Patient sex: F
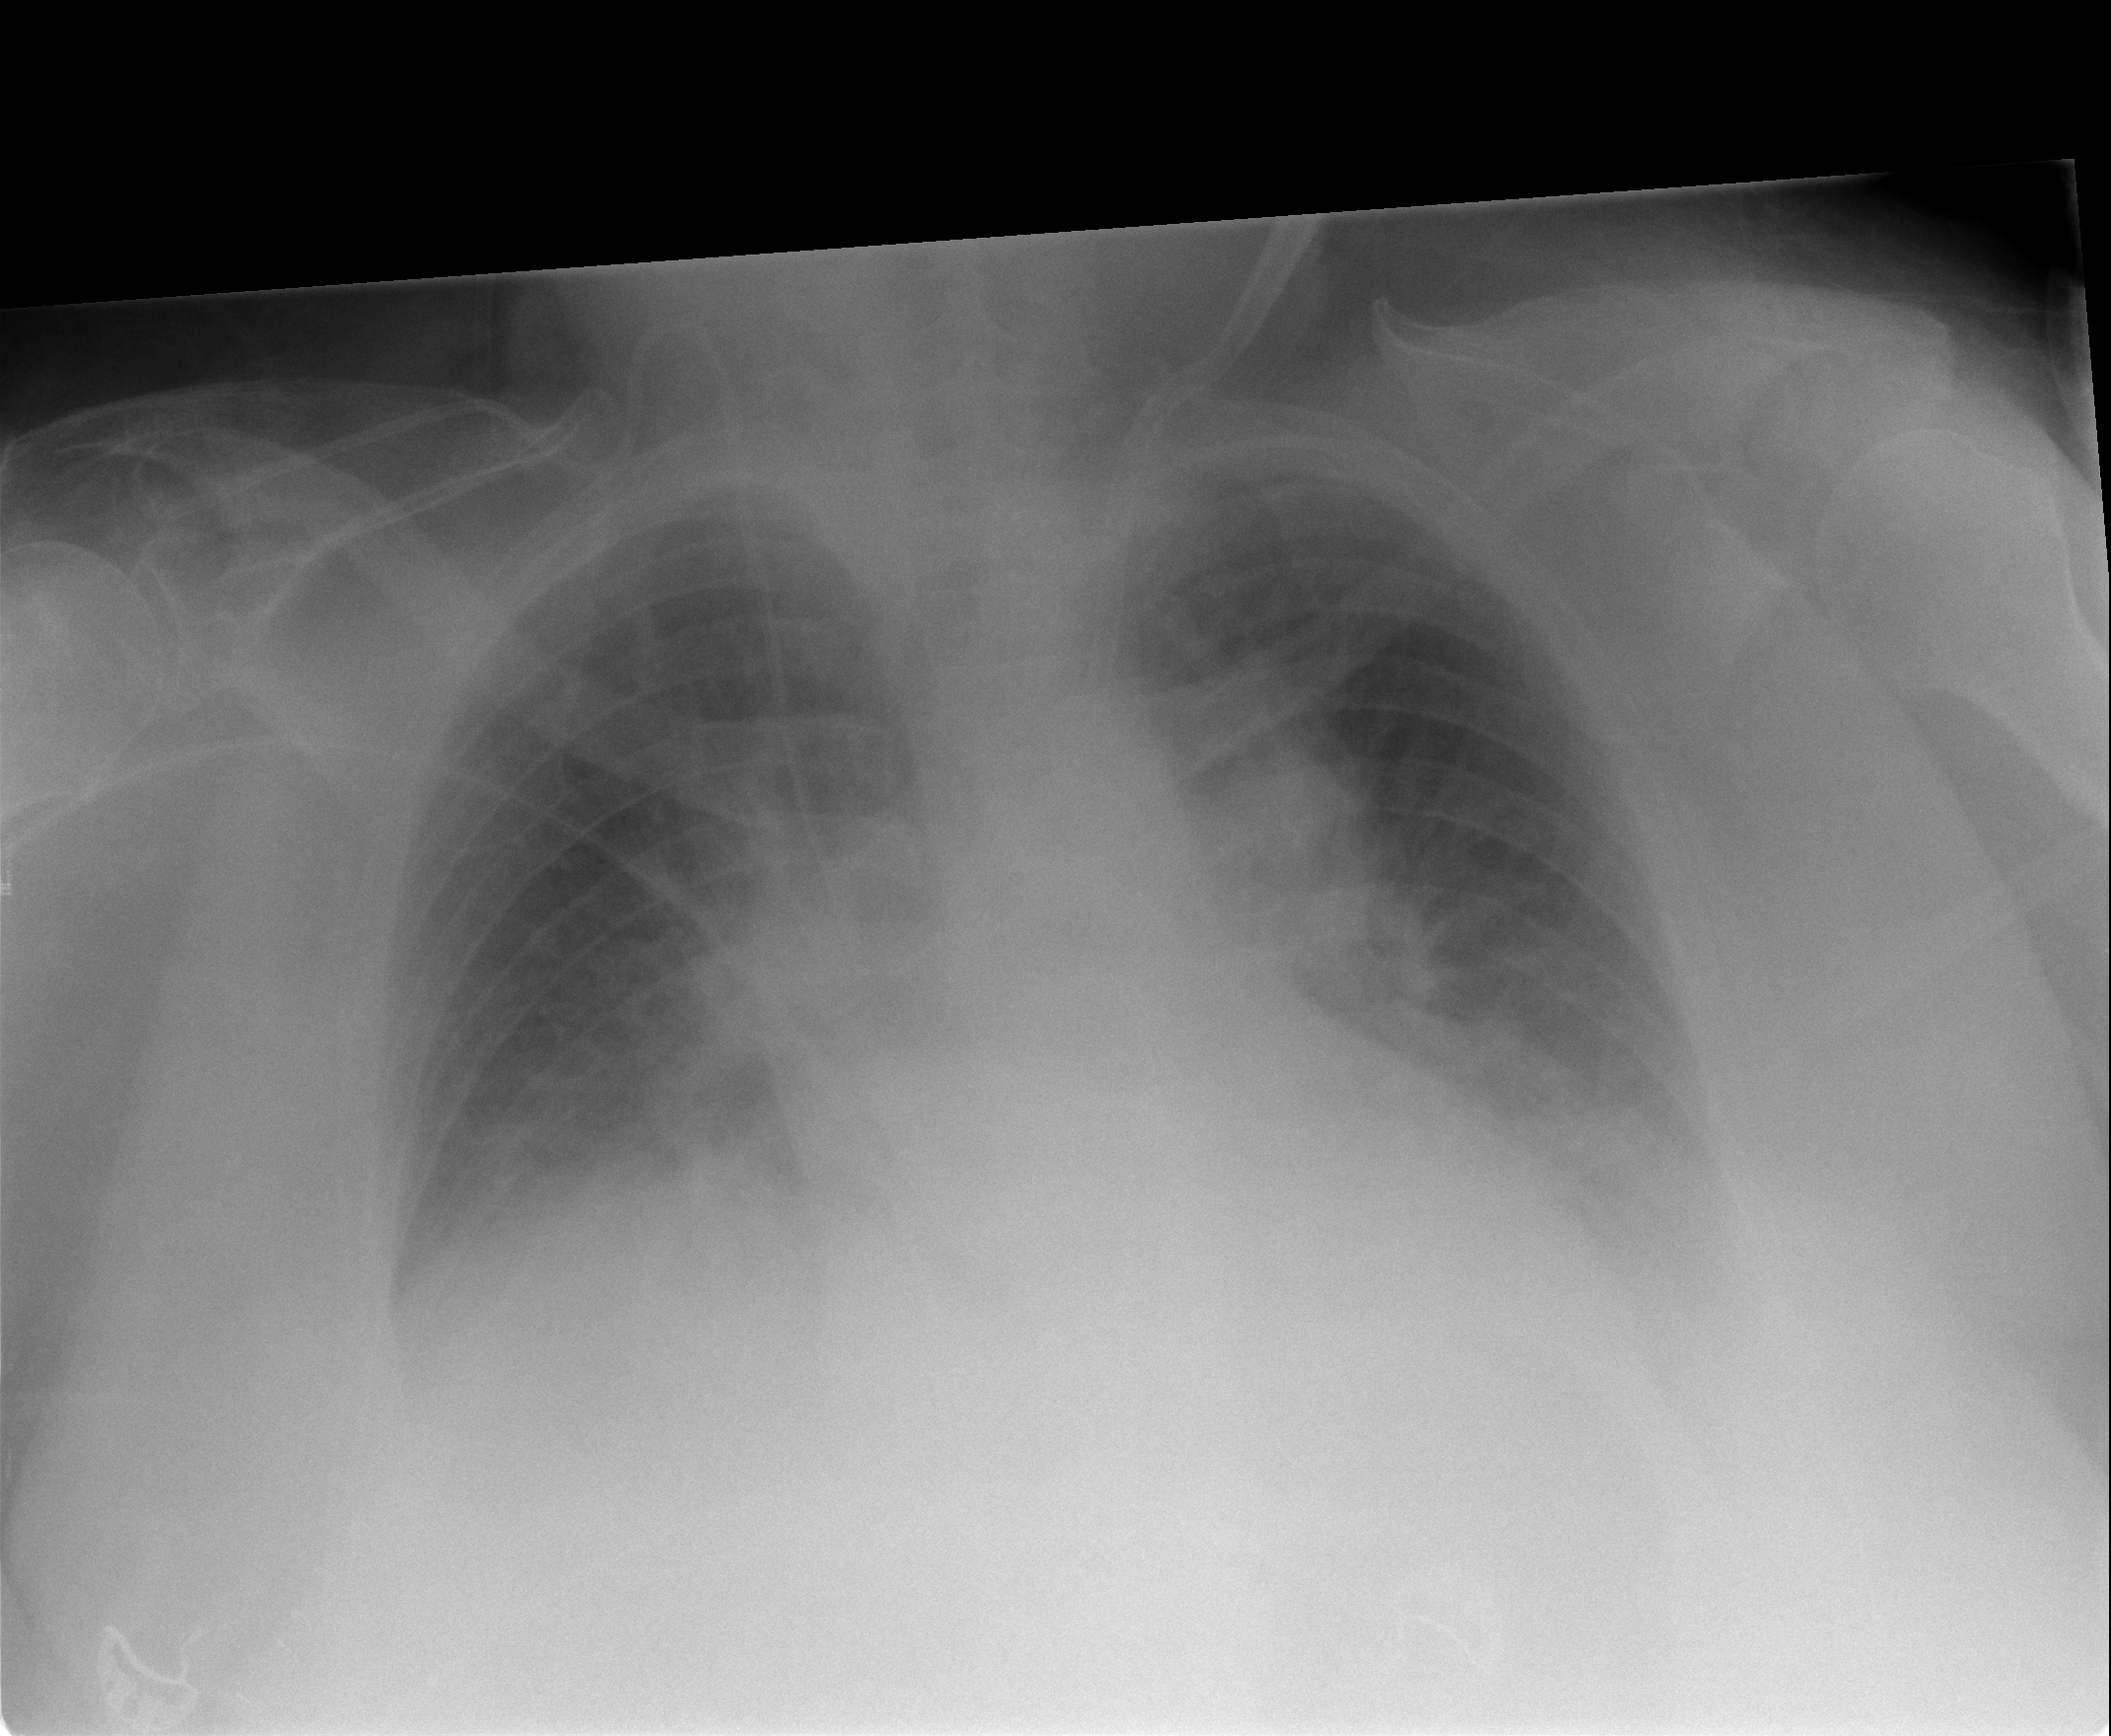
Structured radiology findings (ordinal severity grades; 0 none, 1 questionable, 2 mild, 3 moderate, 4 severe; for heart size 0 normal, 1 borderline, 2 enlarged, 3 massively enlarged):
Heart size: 0
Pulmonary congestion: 2
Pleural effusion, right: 2
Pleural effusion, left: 2
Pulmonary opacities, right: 0
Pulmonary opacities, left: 0
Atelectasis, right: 2
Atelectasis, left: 2